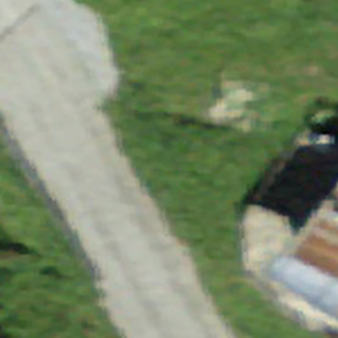
Label: other